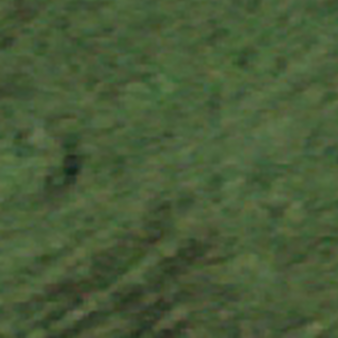
Label: other